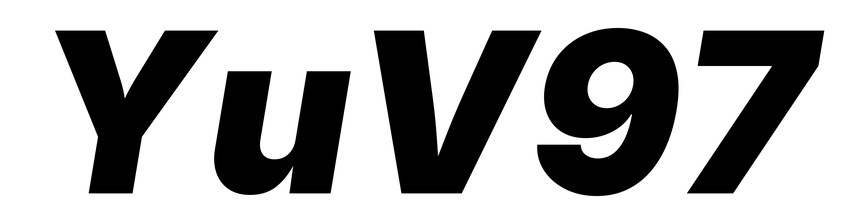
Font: Inter-Italic_Black_Italic